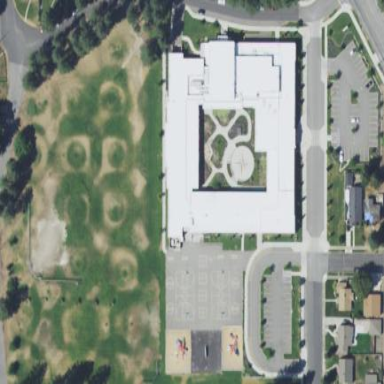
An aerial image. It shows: School.